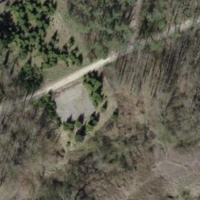
EUNIS habitat code: 41
Species observed at this site:
Cardamine pratensis